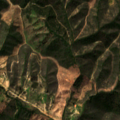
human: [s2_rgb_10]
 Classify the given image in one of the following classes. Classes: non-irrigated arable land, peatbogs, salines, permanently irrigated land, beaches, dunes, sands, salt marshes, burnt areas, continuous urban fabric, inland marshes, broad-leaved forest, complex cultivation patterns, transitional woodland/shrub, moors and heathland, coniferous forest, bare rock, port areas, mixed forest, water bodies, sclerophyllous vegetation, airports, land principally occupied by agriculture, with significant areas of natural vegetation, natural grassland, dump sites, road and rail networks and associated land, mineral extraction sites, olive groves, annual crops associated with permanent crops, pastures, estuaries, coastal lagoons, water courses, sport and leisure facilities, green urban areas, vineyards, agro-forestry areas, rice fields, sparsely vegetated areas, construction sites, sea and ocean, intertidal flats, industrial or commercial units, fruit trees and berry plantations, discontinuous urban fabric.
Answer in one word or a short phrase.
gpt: land principally occupied by agriculture, with significant areas of natural vegetation, broad-leaved forest, sclerophyllous vegetation, transitional woodland/shrub